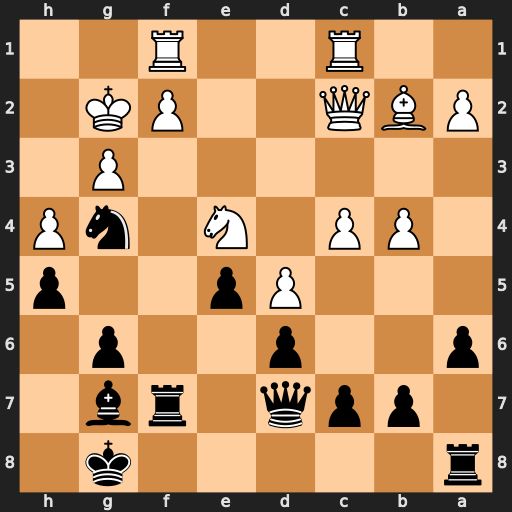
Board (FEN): r5k1/1ppq1rb1/p2p2p1/3Pp2p/1PP1N1nP/6P1/PBQ2PK1/2R2R2
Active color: b
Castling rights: -
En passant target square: -
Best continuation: Rxf2+ Rxf2 Ne3+ Kh2 Nxc2